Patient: sex M, age 65
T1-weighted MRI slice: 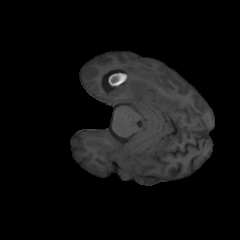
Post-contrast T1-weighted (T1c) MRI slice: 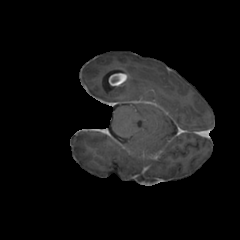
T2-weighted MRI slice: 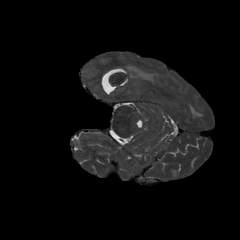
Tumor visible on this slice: yes
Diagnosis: Glioblastoma, IDH-wildtype
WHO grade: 4